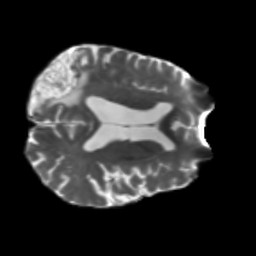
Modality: T2w
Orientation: axial
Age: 68
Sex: male
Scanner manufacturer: siemens
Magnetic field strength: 3 T
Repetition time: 5.25 s
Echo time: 0.08 s